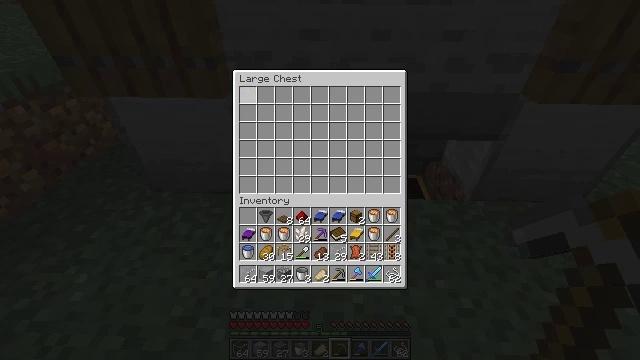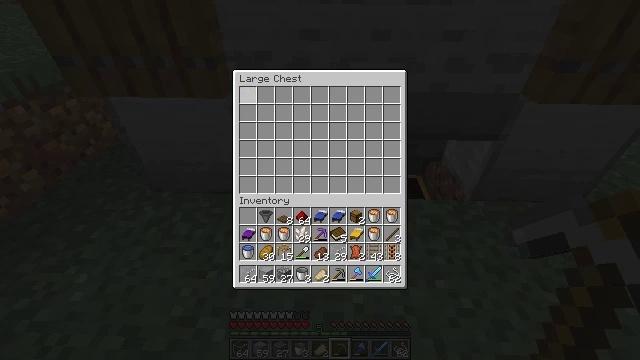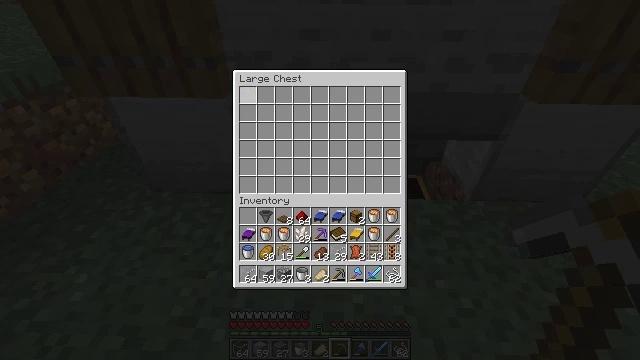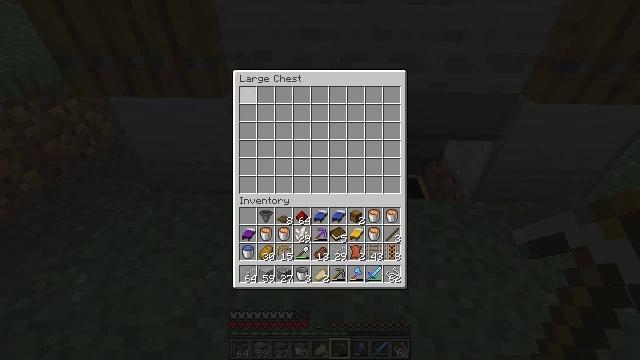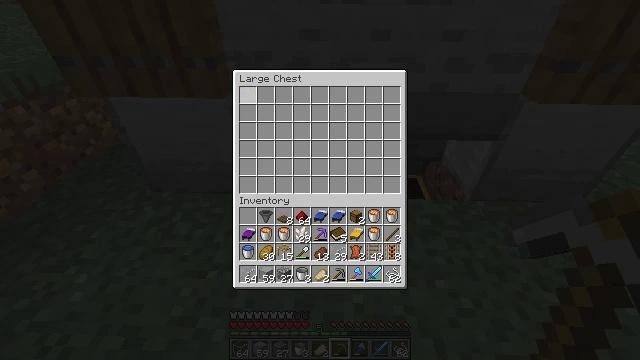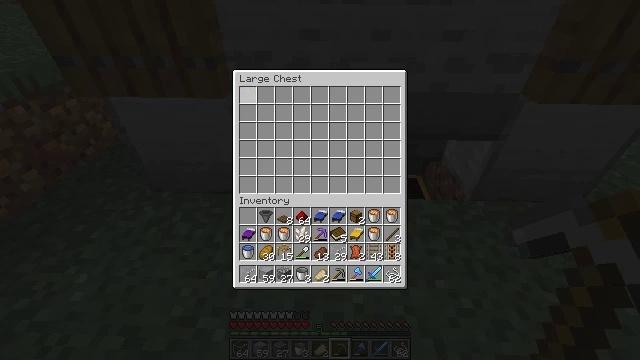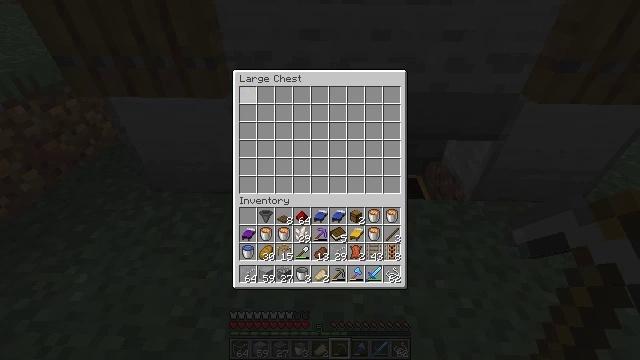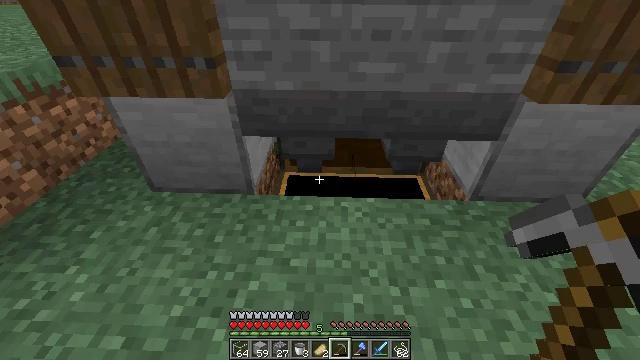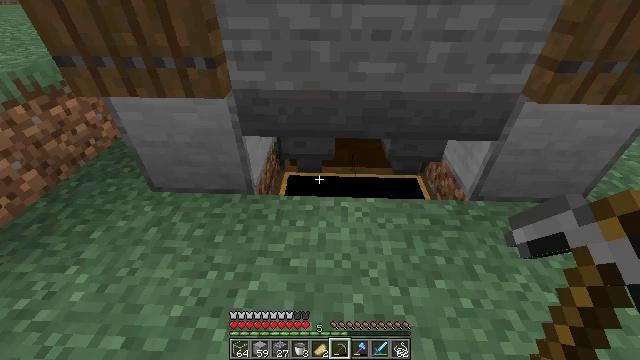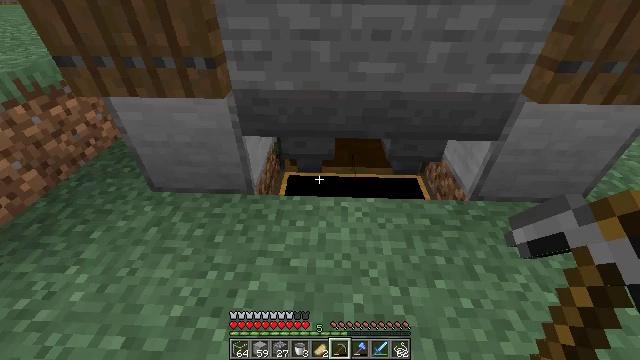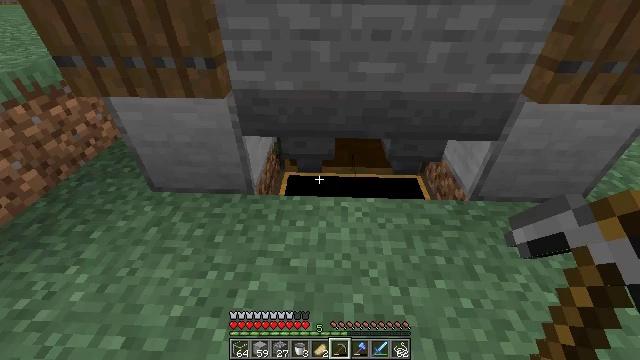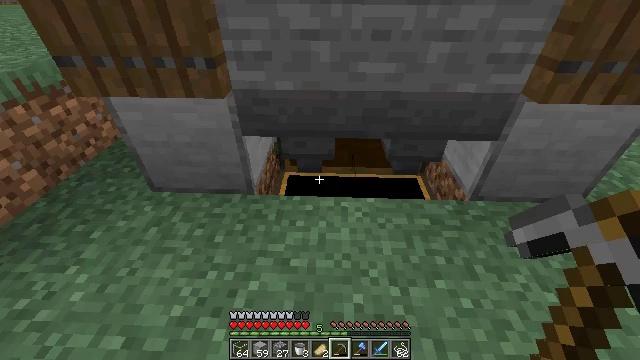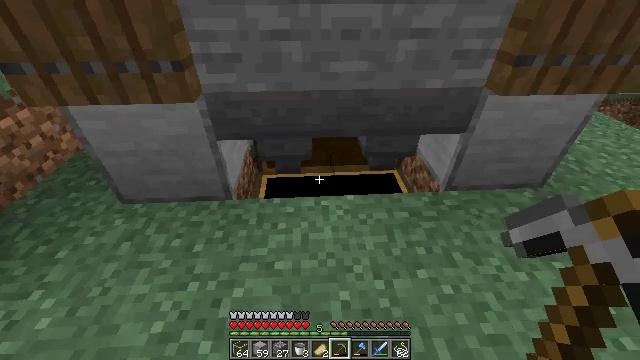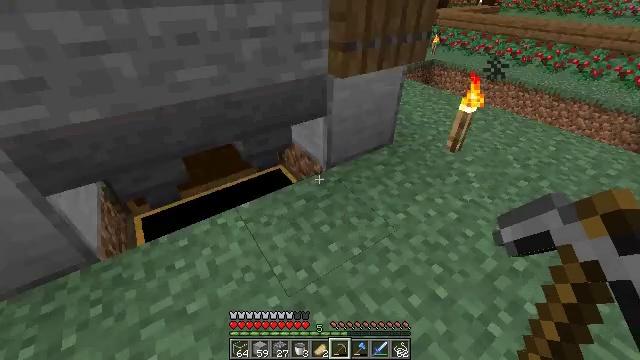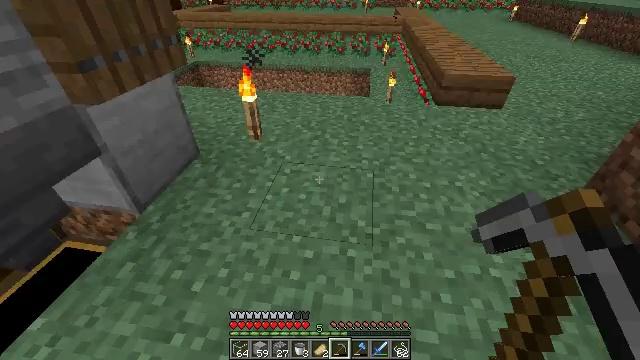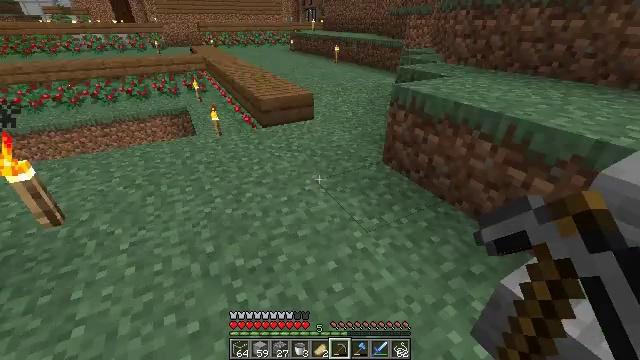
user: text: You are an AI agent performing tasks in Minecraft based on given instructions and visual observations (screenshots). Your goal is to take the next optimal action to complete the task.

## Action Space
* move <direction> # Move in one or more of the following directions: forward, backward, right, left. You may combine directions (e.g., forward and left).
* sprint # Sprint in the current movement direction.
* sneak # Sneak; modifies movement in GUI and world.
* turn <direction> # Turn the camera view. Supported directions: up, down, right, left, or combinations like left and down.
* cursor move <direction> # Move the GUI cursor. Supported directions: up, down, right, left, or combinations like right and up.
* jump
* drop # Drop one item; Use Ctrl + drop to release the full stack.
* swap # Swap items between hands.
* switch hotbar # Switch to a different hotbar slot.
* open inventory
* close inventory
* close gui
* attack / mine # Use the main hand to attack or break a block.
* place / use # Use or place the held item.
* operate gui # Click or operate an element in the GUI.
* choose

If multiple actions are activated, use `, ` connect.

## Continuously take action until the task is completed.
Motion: motion action
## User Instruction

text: Open the crafting table and make an observer.
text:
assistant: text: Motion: sneak
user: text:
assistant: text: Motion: sneak
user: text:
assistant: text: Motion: no_op
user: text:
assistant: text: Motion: no_op
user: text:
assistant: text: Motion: no_op
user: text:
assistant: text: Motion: no_op
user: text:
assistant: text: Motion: no_op
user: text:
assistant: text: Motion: no_op
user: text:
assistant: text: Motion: no_op
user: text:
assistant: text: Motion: no_op
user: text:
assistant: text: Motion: no_op
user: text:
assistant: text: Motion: no_op
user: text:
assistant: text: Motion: turn right
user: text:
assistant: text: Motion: turn right
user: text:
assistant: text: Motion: turn right
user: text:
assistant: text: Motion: turn right and up
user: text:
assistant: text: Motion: turn right and up
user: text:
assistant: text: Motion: turn right and up
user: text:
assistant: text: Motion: turn right and up
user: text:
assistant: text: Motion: no_op
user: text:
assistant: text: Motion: move forward
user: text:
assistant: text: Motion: move forward
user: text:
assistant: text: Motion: move forward
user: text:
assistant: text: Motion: move forward, turn left
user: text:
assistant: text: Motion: move forward, turn left
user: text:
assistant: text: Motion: move forward, sprint, turn left
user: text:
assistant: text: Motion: move forward, sprint
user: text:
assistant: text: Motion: move forward, sprint, turn right
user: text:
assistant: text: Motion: move forward, sprint, turn right
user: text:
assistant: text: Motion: move forward, sprint, turn right